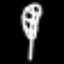
Label: leaf